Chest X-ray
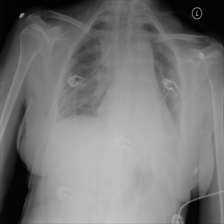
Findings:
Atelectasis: positive
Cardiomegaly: negative
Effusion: negative
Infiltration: negative
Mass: negative
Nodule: negative
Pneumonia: negative
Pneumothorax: negative
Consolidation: negative
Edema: negative
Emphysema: negative
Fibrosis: negative
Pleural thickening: negative
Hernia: negative